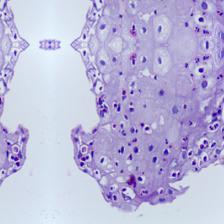
Diagnosis: OSCC